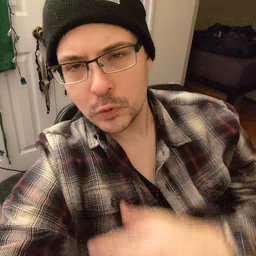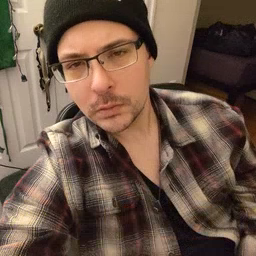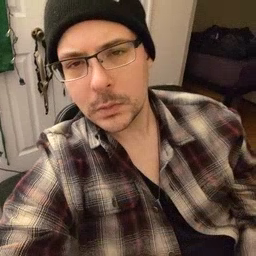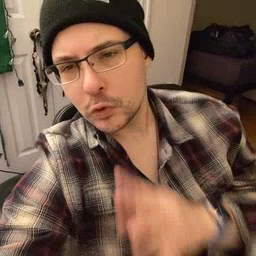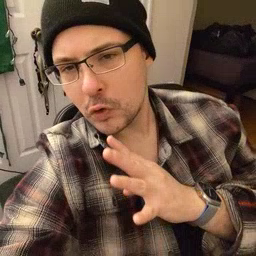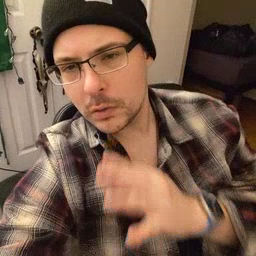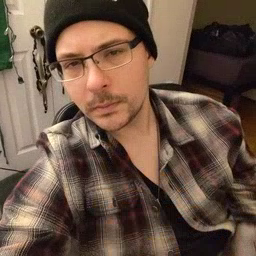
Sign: talk